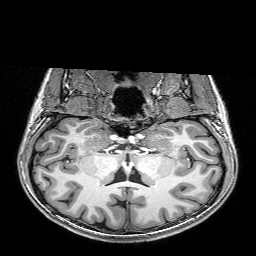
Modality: T1w
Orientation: sagittal
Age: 31
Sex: female
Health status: healthy
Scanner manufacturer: siemens
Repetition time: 2.53 s
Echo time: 0.00332 s